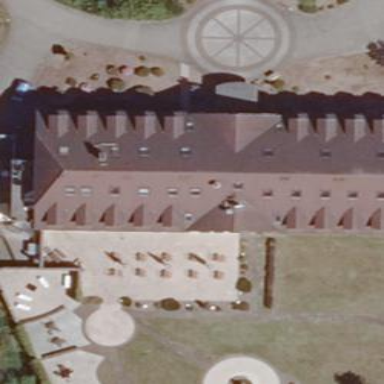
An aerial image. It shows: Commercial building that serves as hotel.